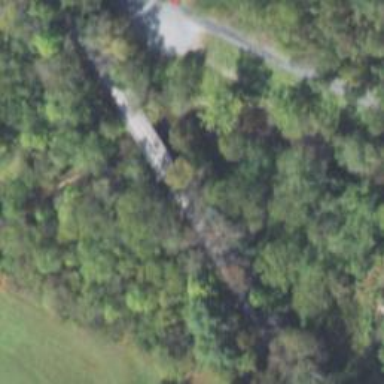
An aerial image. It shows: Preserved railway bridge over the rail line.